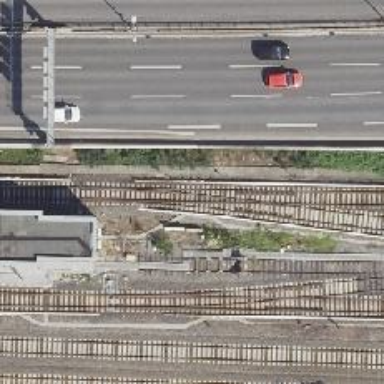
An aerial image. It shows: Solitary milestone along the railway.